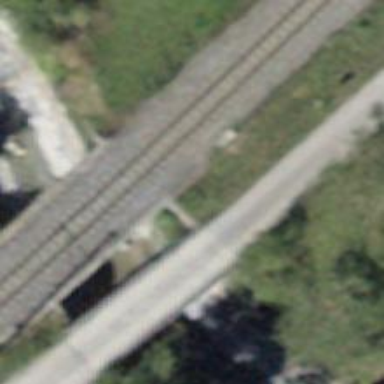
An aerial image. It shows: Narrow-gauge railway track with 1 electrified contact line.